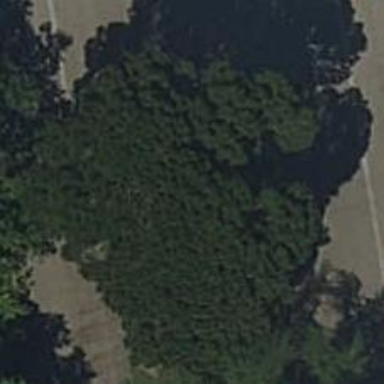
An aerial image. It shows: Evergreen needle-leaved tree in park.